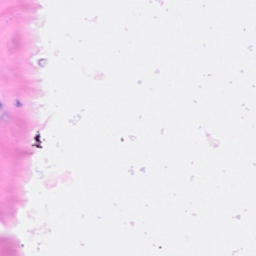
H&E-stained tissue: Breast